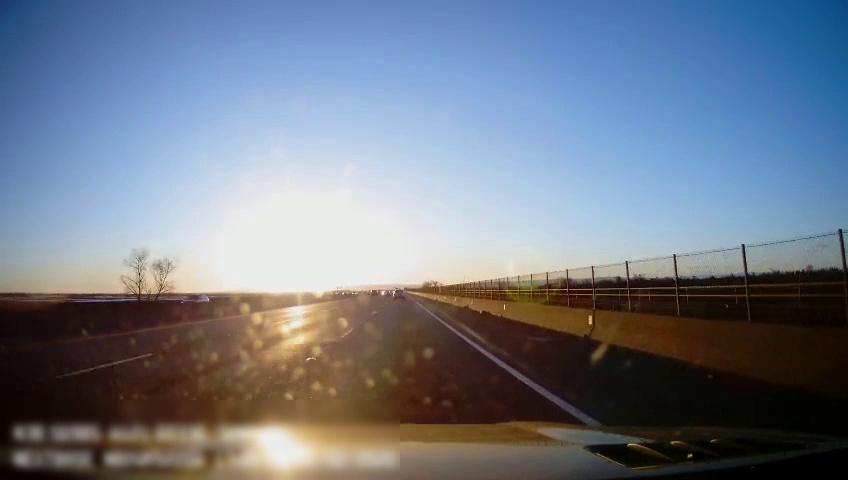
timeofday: Day
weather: Sunny
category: Drivable Space
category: Vehicles | SUV
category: Vehicles | SUV
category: Lanes | Alternate Lane
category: Lanes | Current Lane
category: Lanes | Current Lane
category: Lanes | Alternate Lane